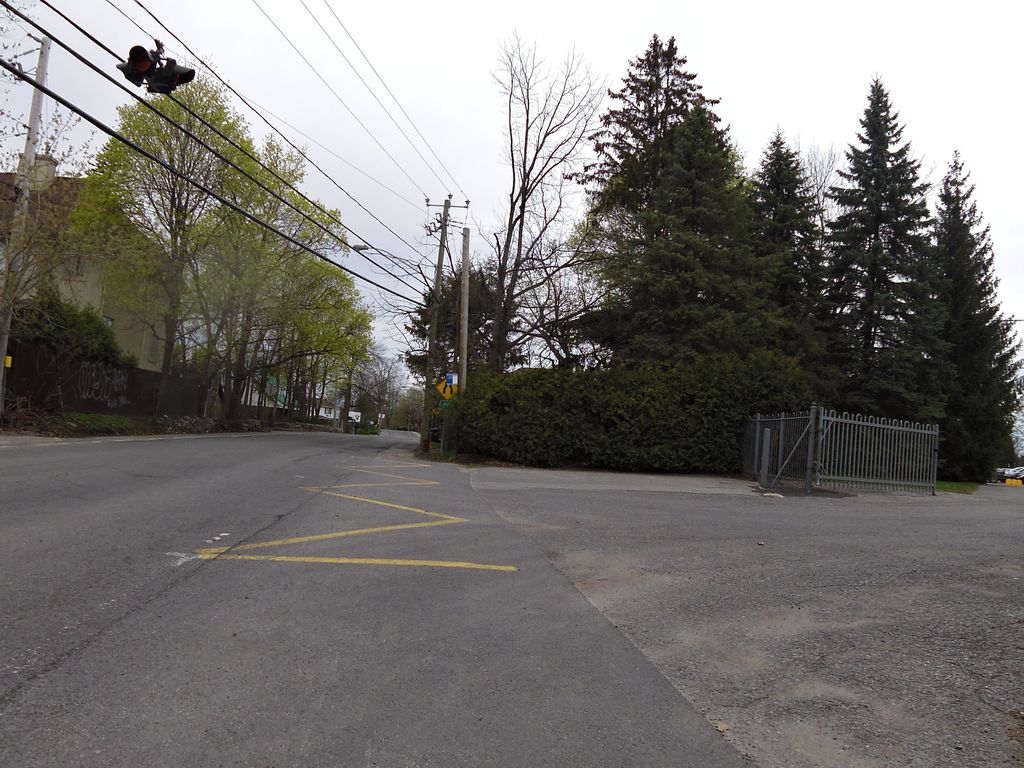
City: montreal